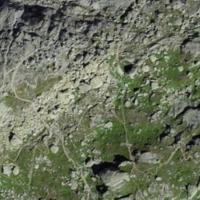
EUNIS habitat code: 48
Species observed at this site:
Bistorta vivipara
Pyrrhocorax graculus
Sempervivum montanum
Geum montanum